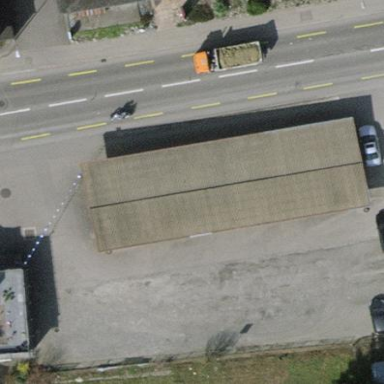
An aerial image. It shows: Industrial building.